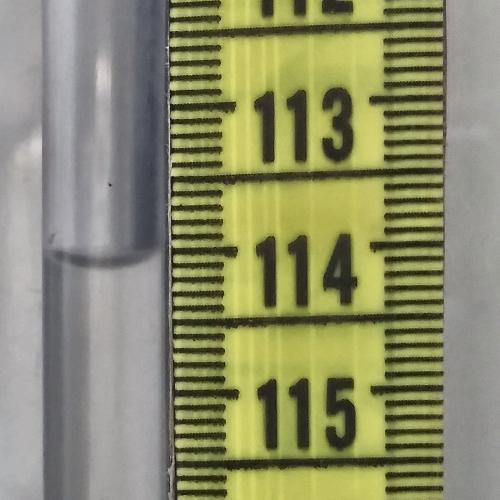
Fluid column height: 114.0 cm